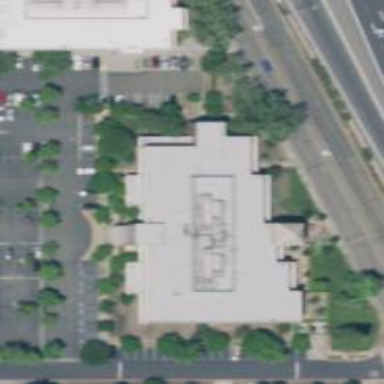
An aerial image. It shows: School building.